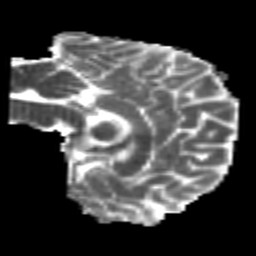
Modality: MD
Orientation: sagittal
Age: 21
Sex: male
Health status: healthy
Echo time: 0.074 s